Question: I'm using Google Maps API V3 with Twitter Bootstrap and here's what I got. The marker can't even be recognized as a marker and the zooming tool is gone.

It seems like Twitter boostrap is messing up the styling of the map canvas is there a way on how to exclude an element from being styled by a certain framework? Or just simply reset the styling on only the map canvas so that it doesn't get affected by the stylesheet for twitter bootstrap?
Here's some code aside from the styling from twitter bootstrap:
'''
<style type="text/css">
html { height: 100% }
body{ height: 100%; margin: 0; padding: 0 }
</style>
'''
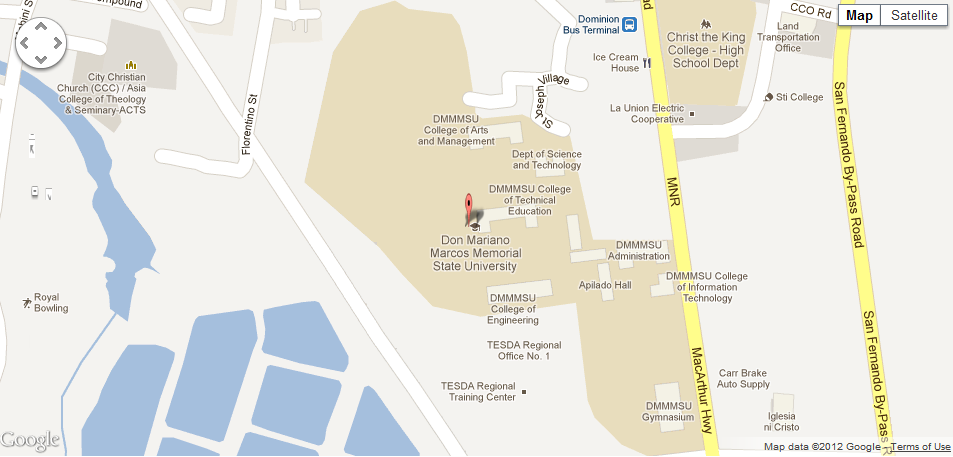
Answer: I believe it has to do with them adding
'''
img{
max-width: 100%;
}
'''
suggested fix was this:
'''
#mapContainer img{
max-width: none;
}
'''
see here <URL>
Looks like the release of 2.0.4 should resolve this issue ()
<URL>